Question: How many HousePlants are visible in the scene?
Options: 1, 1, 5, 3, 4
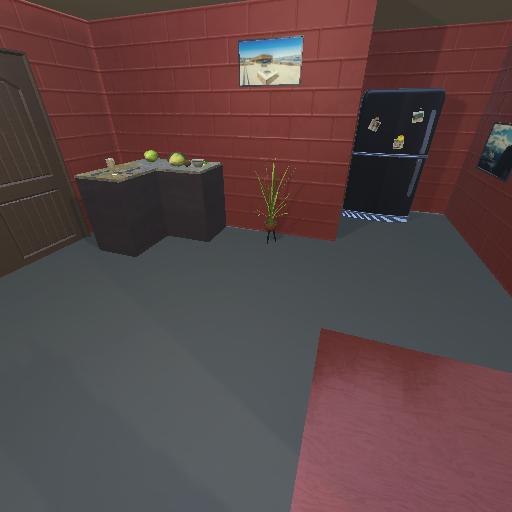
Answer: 1